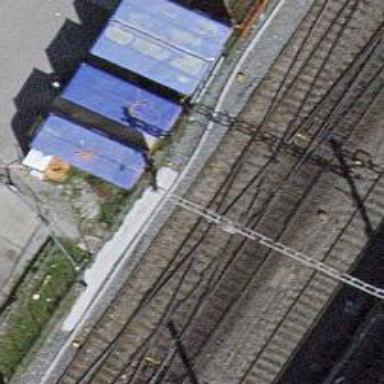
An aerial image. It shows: Siding railway line with electrified contact line for the trains.